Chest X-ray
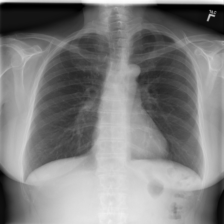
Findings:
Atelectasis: negative
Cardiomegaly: negative
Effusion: negative
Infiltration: negative
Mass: negative
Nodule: negative
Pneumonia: negative
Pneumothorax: negative
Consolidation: negative
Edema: negative
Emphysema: negative
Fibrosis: negative
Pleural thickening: negative
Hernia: negative